Interaction volume radius: 5 \u00c5
Interaction volume height: 35 \u00c5
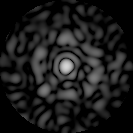
Disorder parameter: 0.7758